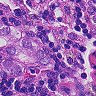
Metastatic tissue present: yes